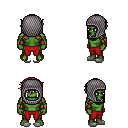
a pixel art fantasy rpg character, male body template, orc, green skin, leather shoulder armor, red pants, pink short bangs hairstyle, chain hood, leather bracers, white slippers, four views (front, back, left, right), 2x2 character sprite sheet, small pixel art, hard edges, no anti-aliasing